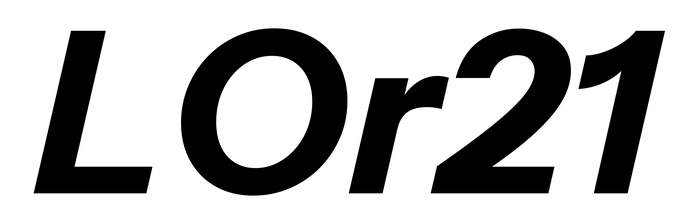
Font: InstrumentSans-Italic_Bold_Italic